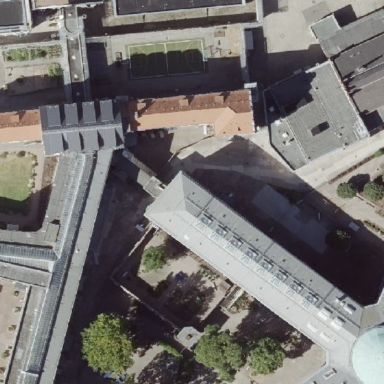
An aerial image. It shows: Prison building.